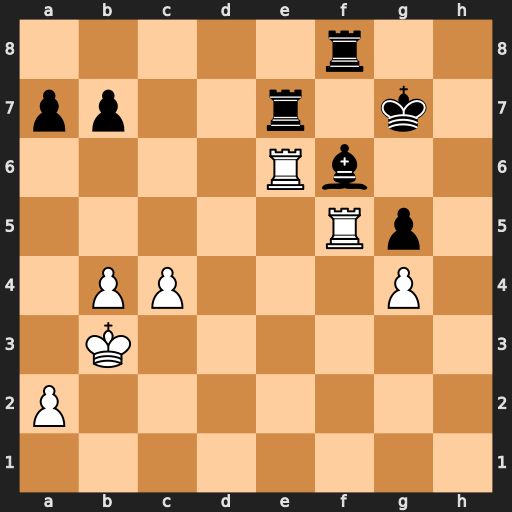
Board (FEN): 5r2/pp2r1k1/4Rb2/5Rp1/1PP3P1/1K6/P7/8
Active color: w
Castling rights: -
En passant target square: -
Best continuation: Rfxf6 Rxe6 Rxe6